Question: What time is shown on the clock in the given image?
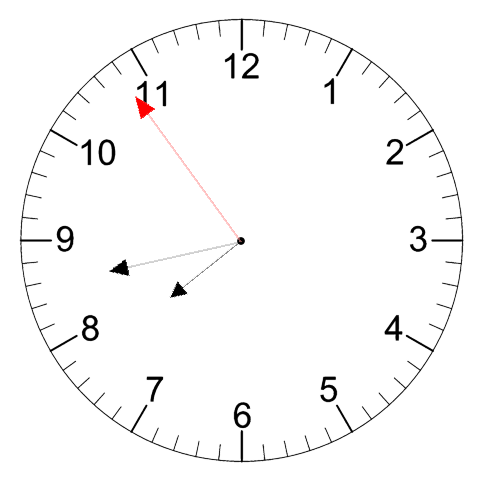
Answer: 07:42:54